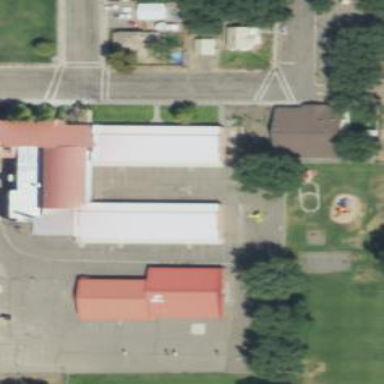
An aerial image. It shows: Playground with multi-play equipment.